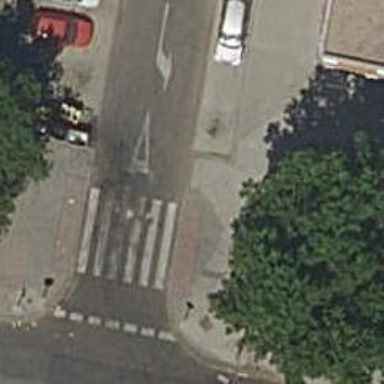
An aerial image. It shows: Pedestrian crossing with zebra markings on footway.